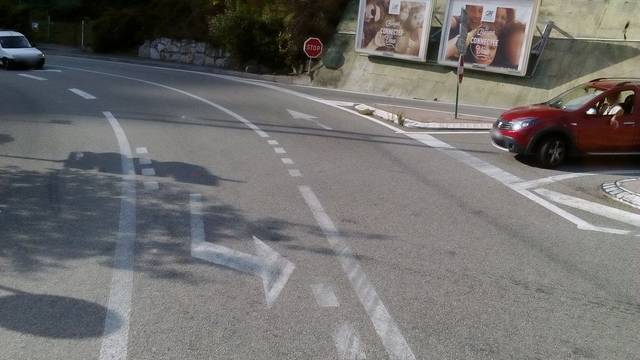
Region: France
Coordinates: 43.752, 7.426